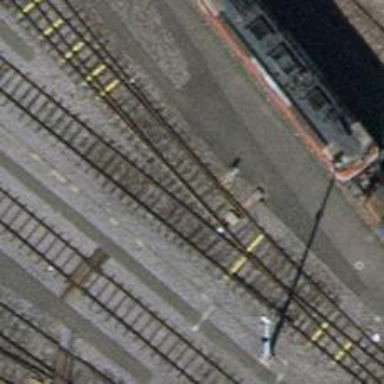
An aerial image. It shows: Railway switch.